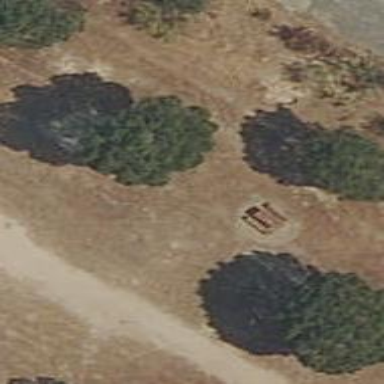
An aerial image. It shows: Picnic table located in leisure land area.